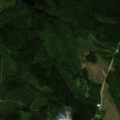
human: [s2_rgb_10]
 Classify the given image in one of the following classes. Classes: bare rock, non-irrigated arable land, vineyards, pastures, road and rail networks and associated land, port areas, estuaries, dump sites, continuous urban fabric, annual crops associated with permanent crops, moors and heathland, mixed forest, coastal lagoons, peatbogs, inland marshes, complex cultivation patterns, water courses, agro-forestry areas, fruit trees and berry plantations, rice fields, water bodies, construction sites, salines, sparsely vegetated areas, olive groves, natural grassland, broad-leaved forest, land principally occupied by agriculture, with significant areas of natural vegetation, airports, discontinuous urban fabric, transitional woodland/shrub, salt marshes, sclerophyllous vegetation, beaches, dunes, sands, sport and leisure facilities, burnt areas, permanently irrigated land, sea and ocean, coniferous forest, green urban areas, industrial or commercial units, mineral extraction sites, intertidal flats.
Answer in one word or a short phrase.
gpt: coniferous forest, mixed forest, transitional woodland/shrub